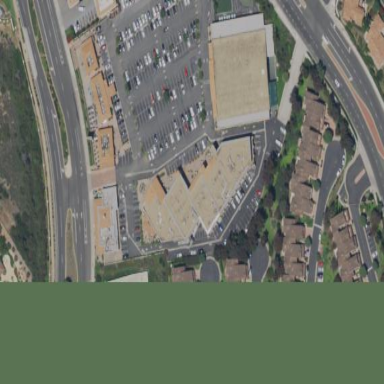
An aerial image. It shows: Retail building.